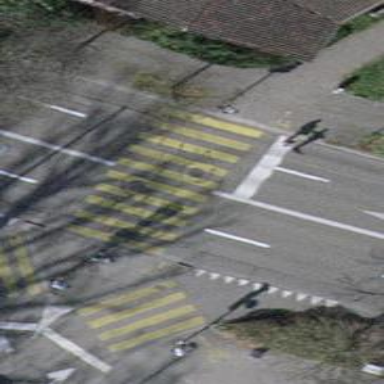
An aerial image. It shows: Asphalt footway with crossing.